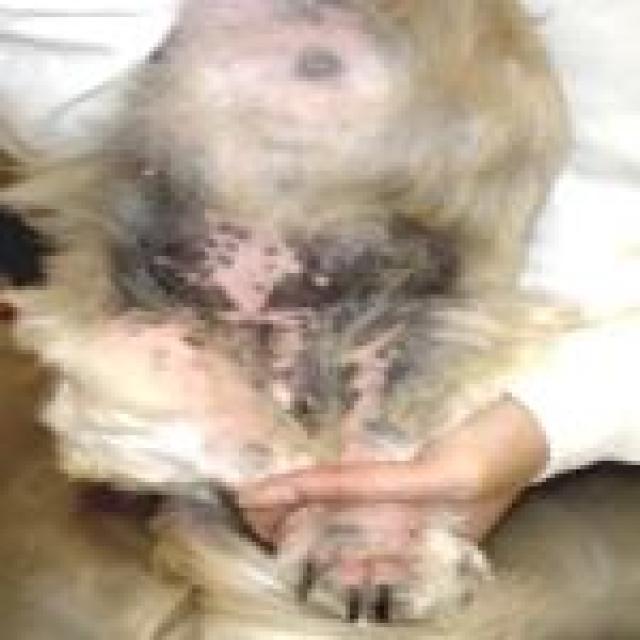
Canine fungal skin infection — characterized by alopecia, scaling, crusting, and circular lesions. Common agents include Malassezia and Candida species.